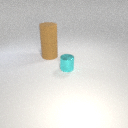
small cyan metal cylinder to the right of large brown rubber cylinder